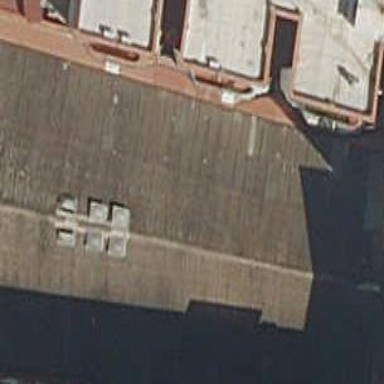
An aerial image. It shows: Part of building.